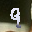
Label: 9